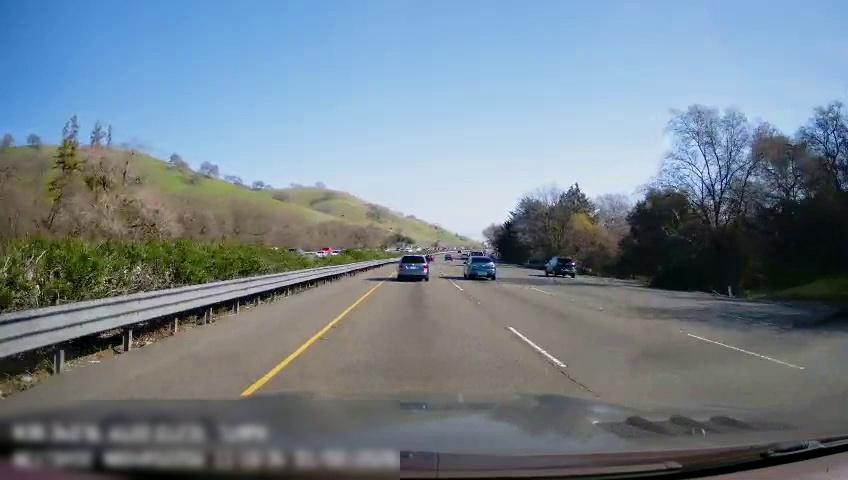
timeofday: Day
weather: Sunny
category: Drivable Space
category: Vehicles | Car
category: Vehicles | Truck
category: Vehicles | Car
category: Vehicles | SUV
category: Lanes | Current Lane
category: Lanes | Current Lane
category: Lanes | Alternate Lane
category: Lanes | Alternate Lane